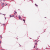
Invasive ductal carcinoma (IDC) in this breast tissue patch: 1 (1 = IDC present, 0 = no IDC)